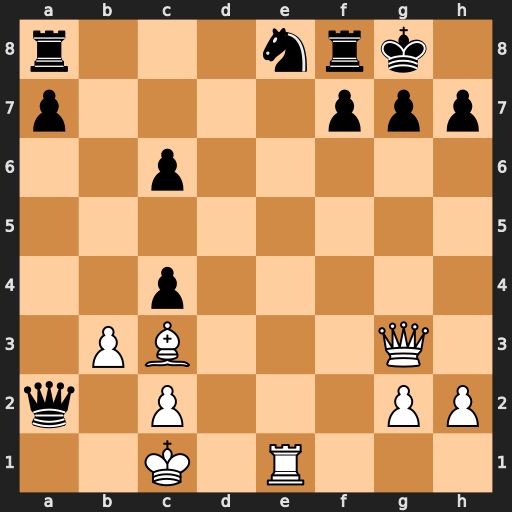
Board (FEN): r3nrk1/p4ppp/2p5/8/2p5/1PB3Q1/q1P3PP/2K1R3
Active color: w
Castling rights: -
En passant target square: -
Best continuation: Rxe8 Qa3+ Kb1 f6 Bxf6